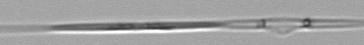
Label: Pseudo-nitzschia